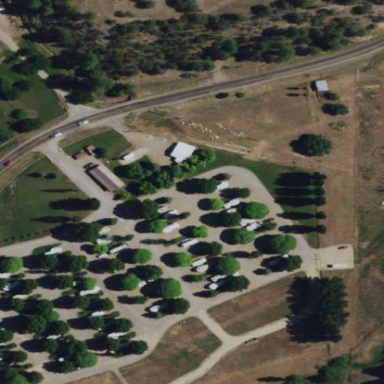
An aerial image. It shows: Caravan site with sanitary dump station.